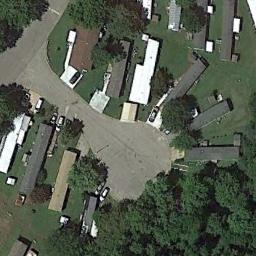
Label: residential